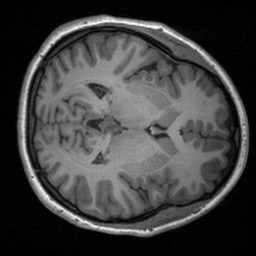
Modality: T1w
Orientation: axial
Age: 22
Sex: female
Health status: healthy
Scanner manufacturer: siemens
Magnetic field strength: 3 T
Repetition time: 1.9 s
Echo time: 0.00226 s